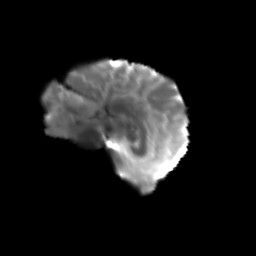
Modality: T2w
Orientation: sagittal
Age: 49
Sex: female
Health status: ill
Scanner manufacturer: siemens
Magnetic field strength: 3 T
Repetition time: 8.7 s
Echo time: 0.11 s